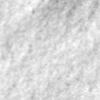
Label: no_change